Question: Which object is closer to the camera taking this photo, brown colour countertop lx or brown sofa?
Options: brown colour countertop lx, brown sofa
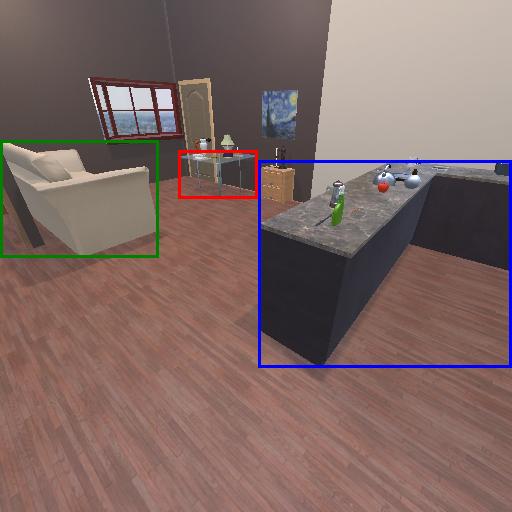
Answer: brown colour countertop lx